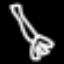
Label: fork